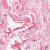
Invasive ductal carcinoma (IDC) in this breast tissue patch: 0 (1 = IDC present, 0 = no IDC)